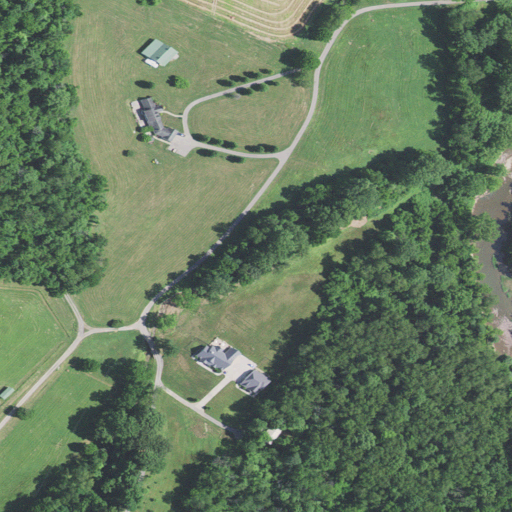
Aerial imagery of valley in West Virginia named Seabright Hollow containing mixed forest, pasture, deciduous forest, open development, woody wetlands, herbaceous wetlands, cultivated crops, and open water